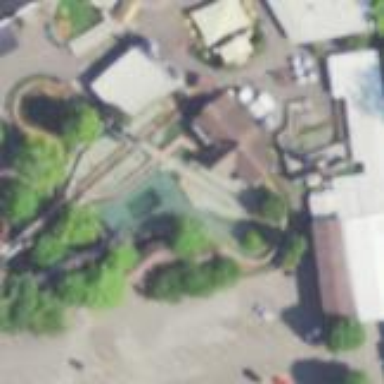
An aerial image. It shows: Amusement ride.